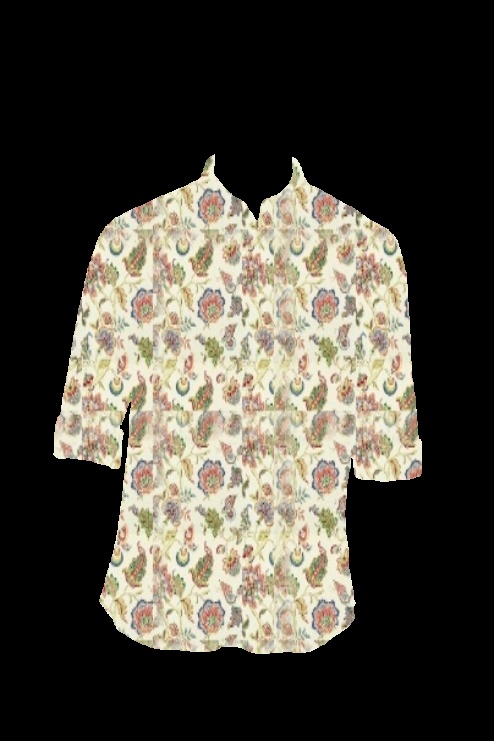
multi floral print polo shirt